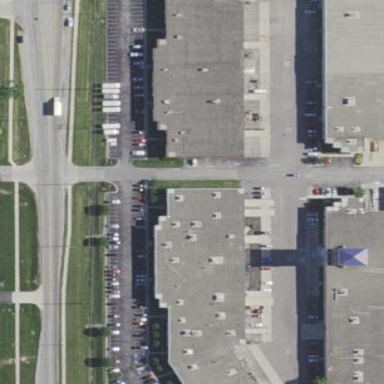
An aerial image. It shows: Building.